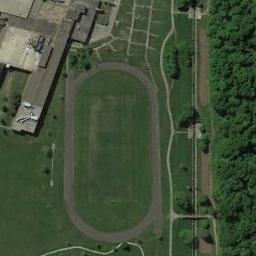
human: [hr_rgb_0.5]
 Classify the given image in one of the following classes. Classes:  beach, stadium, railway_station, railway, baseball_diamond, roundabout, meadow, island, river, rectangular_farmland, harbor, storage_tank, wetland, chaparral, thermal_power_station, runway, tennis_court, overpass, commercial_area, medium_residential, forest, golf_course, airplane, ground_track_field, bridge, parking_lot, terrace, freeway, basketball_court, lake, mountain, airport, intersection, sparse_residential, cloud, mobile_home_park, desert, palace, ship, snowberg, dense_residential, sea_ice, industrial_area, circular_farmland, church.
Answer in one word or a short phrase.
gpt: ground_track_field